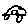
Label: car